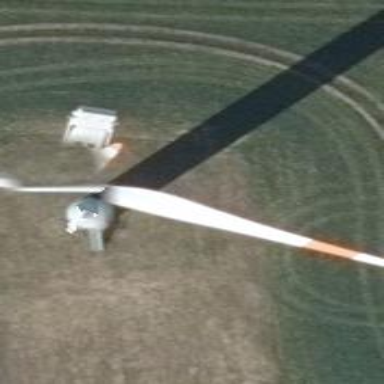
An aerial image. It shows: Wind power generator with horizontal axis wind turbine manufactured by Vestas.